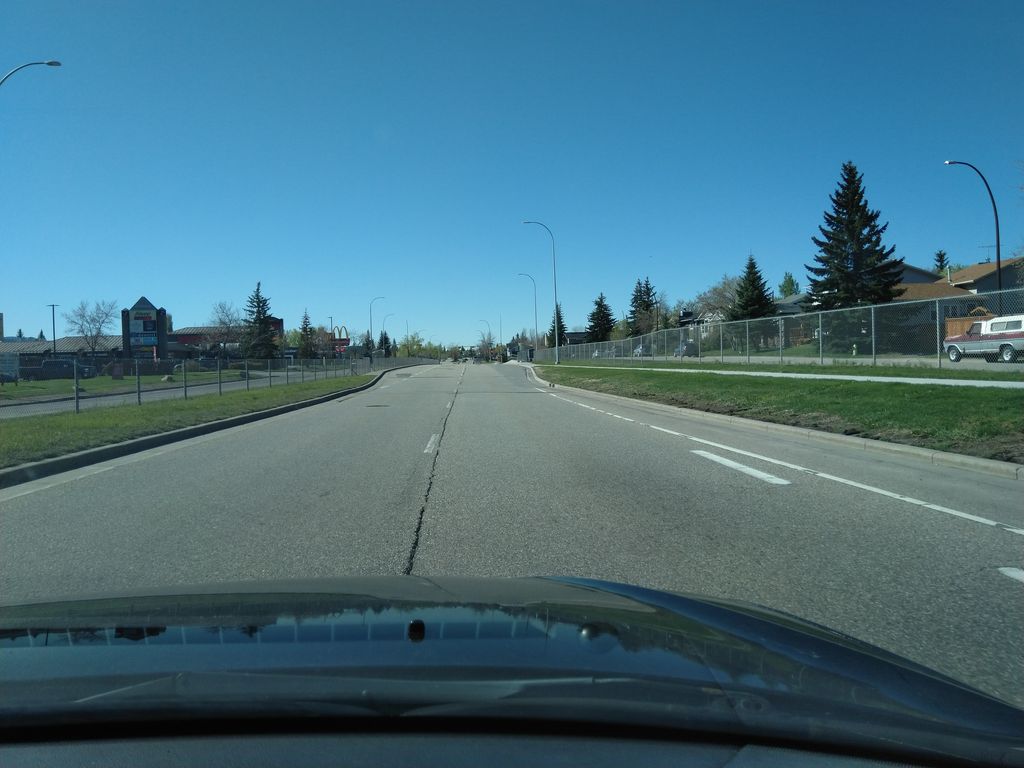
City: calgary